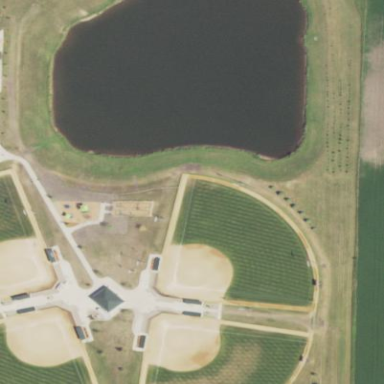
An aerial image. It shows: Baseball or softball pitch for leisure land sports.